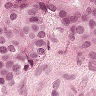
Metastatic tissue present: yes